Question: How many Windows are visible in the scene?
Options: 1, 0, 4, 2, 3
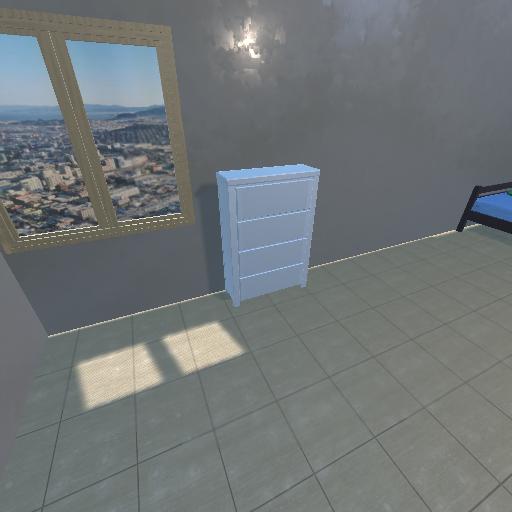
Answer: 1